Question: I can't seem to figure out how to use the parameters of the Before callback of Jquery Cycle.
'''
jQuery('#slider_accueil').cycle({
fx: 'fade',
timeout: 5000,
after: onAfter,
before: onBefore,
startingSlide: 0,
next: '.next_btn_slider',
prev: '.prev_btn_slider'
});
function onBefore(currSlideElement, nextSlideElement, options, forwardFlag){
jQuery('.indicator').removeClass('current')
}
'''
I want to do something in the container of the next element, but nextSlideElement sends back loads of data, and nothing of it that I can relate to the next element in line (was looking for some kind of id or class, that I could not find)
So here's the heart of the question: How to I target the next element being slided to with the onBefore function above?
EDIT: Heres an image of the nextSlideElement put into the console via 'console.dir(nextSlideElement)'

EDIT 2: Here is the code, I'm trying to add a class to the thumbnail related to each slide (1 with 1, 2 with 2, etc.)
'''
<!--Slider sur l'accueil-->
<div id="sliderAccueil">
<!--Controles du slider (next/previous)-->
<div style="display:none;"></div>
<img class="prev_btn_slider" src="http://www.x.com/wp-content/themes/Sandbox/images/slider_previous.png" alt="Image Precedente" />
<img class="next_btn_slider" src="http://www.x.com/wp-content/themes/Sandbox/images/slider_next.png" alt="Image Suivante" />
<div id="nav"></div>
<!--Images du slider-->
<div id="slider_accueil">
<div style="width:778px; height:384px; overflow:hidden;">
<a href="http://www.x.com/">
<!--Image-->
<img src="http://www.x.com/wp-content/uploads/2011/09/slider1.jpg" alt="Assurer la Securite" />
<!--Contenu rajoute-->
<div>
<div class="maintext">
<h2>Assurer la Securite</h2>
<p>Assurer la Securite</p>
</div>
<div class="link">
<a href="http://www.x.com/">En savoir plus</a>
<a href="http://www.x.com/" class="call_slide"><img src="http://www.x.com/wp-content/themes/Sandbox/images/call_slider.png" alt="En savoir plus" /></a>
</div>
</div>
</a>
</div>
<div style="width:778px; height:384px; overflow:hidden;">
<a href="http://www.x.com/">
<!--Image-->
<img src="http://www.x.com/wp-content/uploads/2011/09/slider_item_bilan_travaux.jpg" alt="Bilan des travaux" />
<!--Contenu rajoute-->
<div>
<div class="maintext">
<h2>Special stuff</h2>
<p>Bilan des travaux</p>
</div>
<div class="link">
<a href="http://www.x.com/">En savoir plus</a>
<a href="http://www.x.com/" class="call_slide"><img src="http://www.x.com/wp-content/themes/Sandbox/images/call_slider.png" alt="En savoir plus" /></a>
</div>
</div>
</a>
</div>
<div style="width:778px; height:384px; overflow:hidden;">
<a href="http://www.x.com/">
<!--Image-->
<img src="http://www.x.com/wp-content/uploads/2011/09/slider_item_poutrelles.jpg" alt="Des travaux inusites a 300 pieds au-dessus de l'eau" />
<!--Contenu rajoute-->
<div>
<div class="maintext">
<h2>Travaux</h2>
<p>Des travaux inusites a 300 pieds au-dessus de l'eau</p>
</div>
<div class="link">
<a href="http://www.x.com/">En savoir plus</a>
<a href="http://www.x.com/" class="call_slide"><img src="http://www.x.com/wp-content/themes/Sandbox/images/call_slider.png" alt="En savoir plus" /></a>
</div>
</div>
</a>
</div>
<div style="width:778px; height:384px; overflow:hidden;">
<a href="">
<!--Image-->
<img src="http://www.x.com/wp-content/uploads/2011/10/slider-1961-05-05.jpg" alt="Photos d'archive" />
<!--Contenu rajoute-->
<div>
<div class="maintext">
<h2 style="margin-bottom:0;">Photos d'archive</h2>
</div>
<div class="link">
<a href="">En savoir plus</a>
<a href="" class="call_slide"><img src="http://www.x.com/wp-content/themes/Sandbox/images/call_slider.png" alt="En savoir plus" /></a>
</div>
</div>
</a>
</div>
<div style="width:778px; height:384px; overflow:hidden;">
<a href="http://www.x.com/">
<!--Image-->
<img src="http://www.x.com/wp-content/uploads/2011/09/slide_reseau_sociaux.jpg" alt="Branche sur les reseaux sociaux" />
<!--Contenu rajoute-->
<div>
<div class="maintext">
<h2>Reseaux Sociaux</h2>
<p>Branche sur les reseaux sociaux</p>
</div>
<div class="link">
<a href="http://www.x.com/">En savoir plus</a>
<a href="http://www.x.com/" class="call_slide"><img src="http://www.x.com/wp-content/themes/Sandbox/images/call_slider.png" alt="En savoir plus" /></a>
</div>
</div>
</a>
</div>
</div><!--#slider_accueil-->
<!--Thumbnails controlant le slider-->
<div id="thumbnails_slider_accueil">
<ul>
<li id="li_thumb1">
<a id="thumb1" class="thumb_slider_accueil">
<div class="indicator"></div>
<div class="thumbnail" style="background:url(http://www.x.com/wp-content/uploads/2011/09/slider1-150x150.jpg) center center">
<p>Assurer la Securite</p>
</div>
<div class="clear"></div>
</a>
</li>
<li id="li_thumb2">
<a id="thumb2" class="thumb_slider_accueil">
<div class="indicator"></div>
<div class="thumbnail" style="background:url(http://www.x.com/wp-content/uploads/2011/09/slider_item_bilan_travaux-150x150.jpg) center center">
<p>Bilan des travaux</p>
</div>
<div class="clear"></div>
</a>
</li>
<li id="li_thumb3">
<a id="thumb3" class="thumb_slider_accueil">
<div class="indicator"></div>
<div class="thumbnail" style="background:url(http://www.x.com/wp-content/uploads/2011/09/slider_item_poutrelles-150x150.jpg) center center">
<p>Des travaux inusites a 300 pieds au-dessus de l'eau</p>
</div>
<div class="clear"></div>
</a>
</li>
<li id="li_thumb4">
<a id="thumb4" class="thumb_slider_accueil">
<div class="indicator"></div>
<div class="thumbnail" style="background:url(http://www.x.com/wp-content/uploads/2011/10/slider-1961-05-05-150x150.jpg) center center">
<p>Photos d'archive</p>
</div>
<div class="clear"></div>
</a>
</li>
<li id="li_thumb5">
<a id="thumb5" class="thumb_slider_accueil">
<div class="indicator"></div>
<div class="thumbnail" style="background:url(http://www.x.com/wp-content/uploads/2011/09/slide_reseau_sociaux-150x150.jpg) center center">
<p>Branche sur les reseaux sociaux</p>
</div>
<div class="clear"></div>
</a>
</li>
</ul>
</div><!--#thumbnails_slider_accueil-->
<div class="clear"></div>
</div><!--#sliderAccueil-->
'''
A part of it is in french, but the code is the same thing over languages
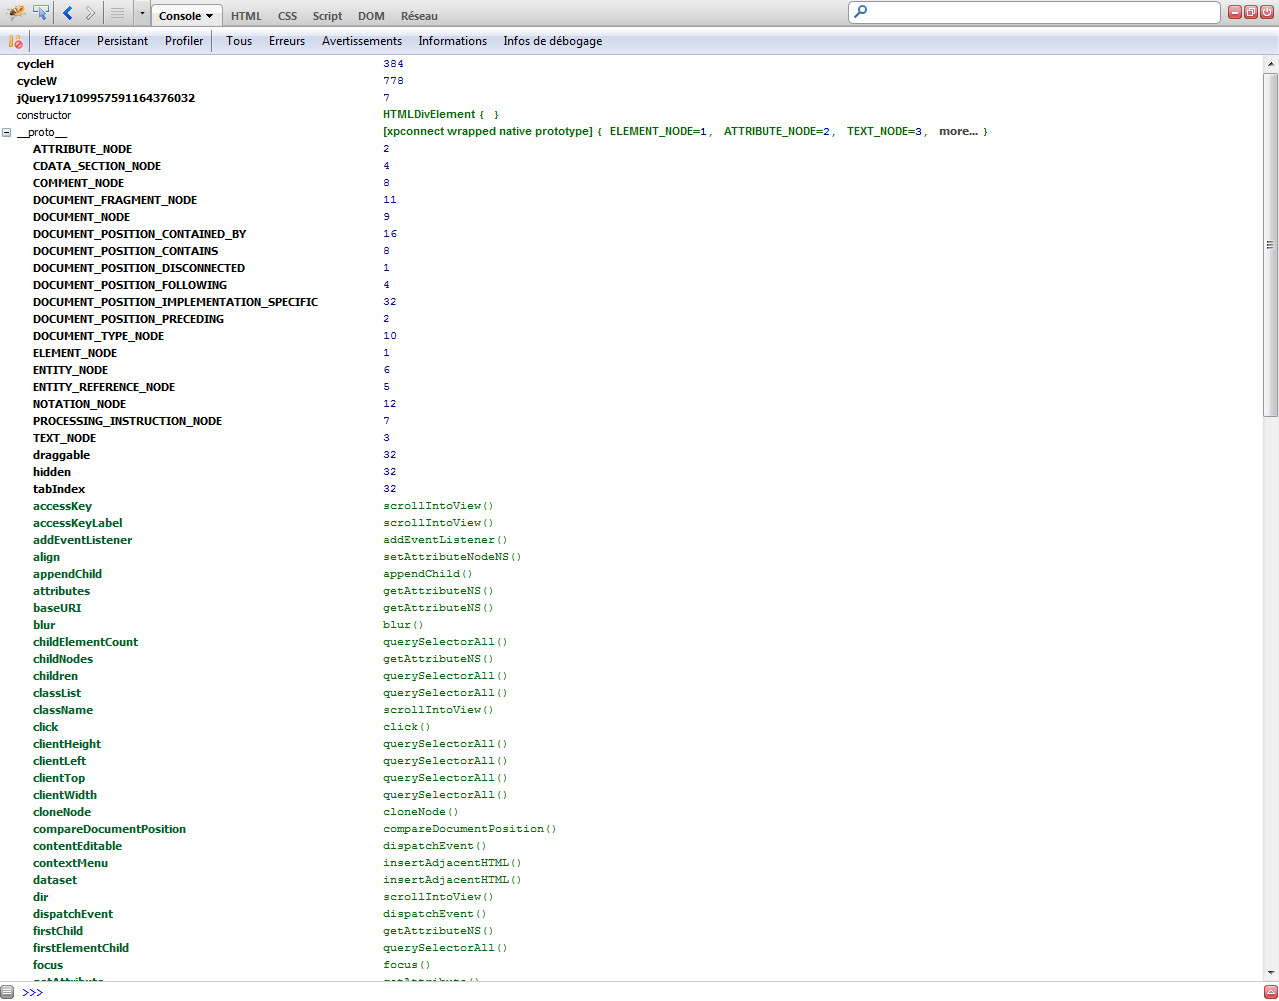
Answer: You should be able to use this form to get the indicator element for the next slide. The jquery selector allows you to scope it by '$(selector,[scope])'
'''
function onBefore(currSlideElement, nextSlideElement, options, forwardFlag){
$('.indicator', nextSlideElement).removeClass('current');
}
'''